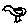
Label: bird